Current action and preconditions to check: trajectory_clear

Your task: For each precondition in the list above, predict whether it will hold at this action.

Consider the current scene as observed from the mobile robot's camera, and analyze the predicted future states of all dynamic agents (e.g., people, animals, vehicles, or any moving entities) within the NEXT SECOND.

IMPORTANT: Only answer "very likely" if you are absolutely certain—based on strong, clear evidence—that a dynamic agent will violate the precondition in the predicted future state. Do NOT answer "very likely" for unlikely, ambiguous, or low-probability risks.

Ask yourself for each precondition: Is there a high probability, with clear and convincing evidence, that the predicted future states of any dynamic agent will interfere with the predicted future state of the currently executing action within the NEXT SECOND, causing that precondition to fail?

Assess the risk level based on these predictions. Use "likely" or "very likely" if motions create a clear risk of interference.

Use "neutral" or "improbable" if agents are nearby but their predicted paths are clearly diverging or non-conflicting.

Failure Risk Categories: "very improbable", "improbable", "neutral", "likely", "very likely"

Answer Format: Output ONLY the probability_of_failure value from these categories: "very improbable", "improbable", "neutral", "likely", "very likely"

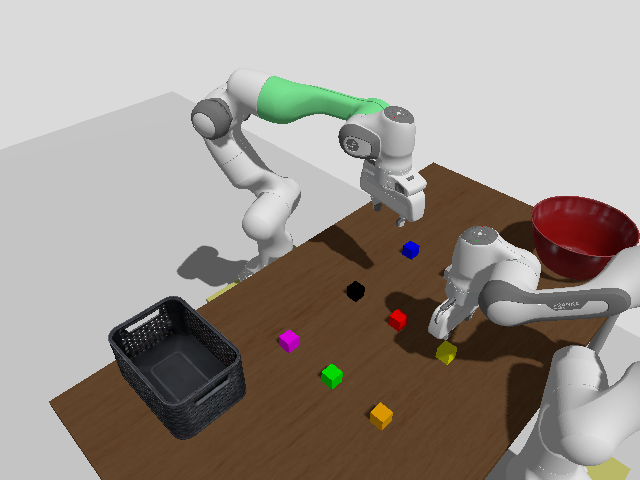

Answer: very improbable